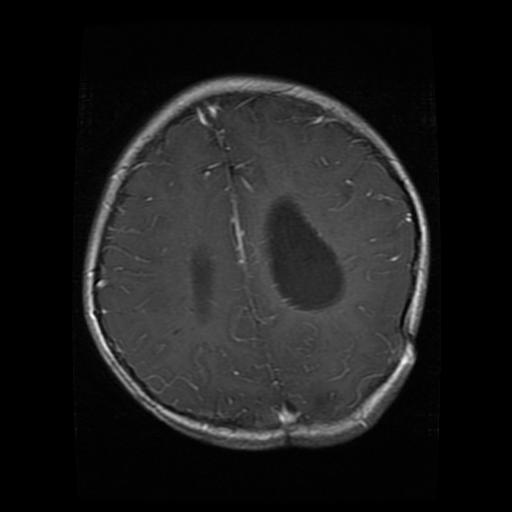
Label: glioma